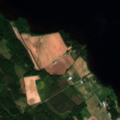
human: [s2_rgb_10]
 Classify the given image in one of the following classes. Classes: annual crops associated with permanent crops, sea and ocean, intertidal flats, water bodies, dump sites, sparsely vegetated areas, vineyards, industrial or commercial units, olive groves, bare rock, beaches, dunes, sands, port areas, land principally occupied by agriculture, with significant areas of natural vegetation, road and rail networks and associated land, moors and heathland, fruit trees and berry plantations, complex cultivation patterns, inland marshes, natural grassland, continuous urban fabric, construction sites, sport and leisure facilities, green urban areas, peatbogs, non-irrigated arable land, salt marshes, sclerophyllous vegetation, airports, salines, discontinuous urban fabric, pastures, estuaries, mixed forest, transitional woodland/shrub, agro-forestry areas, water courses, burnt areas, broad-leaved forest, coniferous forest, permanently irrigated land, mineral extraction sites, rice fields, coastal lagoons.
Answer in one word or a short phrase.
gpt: non-irrigated arable land, mixed forest, water bodies